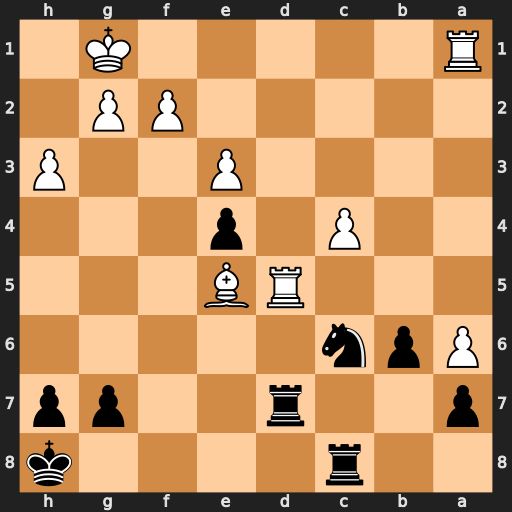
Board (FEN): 2r4k/p2r2pp/Ppn5/3RB3/2P1p3/4P2P/5PP1/R5K1
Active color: b
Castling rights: -
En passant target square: -
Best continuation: Rxd5 Bxg7+ Kxg7